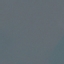
Label: SeaLake